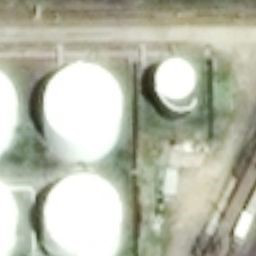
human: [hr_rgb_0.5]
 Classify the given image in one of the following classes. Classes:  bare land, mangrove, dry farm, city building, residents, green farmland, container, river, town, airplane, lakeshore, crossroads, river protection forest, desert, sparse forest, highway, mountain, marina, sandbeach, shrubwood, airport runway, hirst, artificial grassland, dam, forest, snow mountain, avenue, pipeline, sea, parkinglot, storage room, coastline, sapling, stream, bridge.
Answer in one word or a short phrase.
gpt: storage room